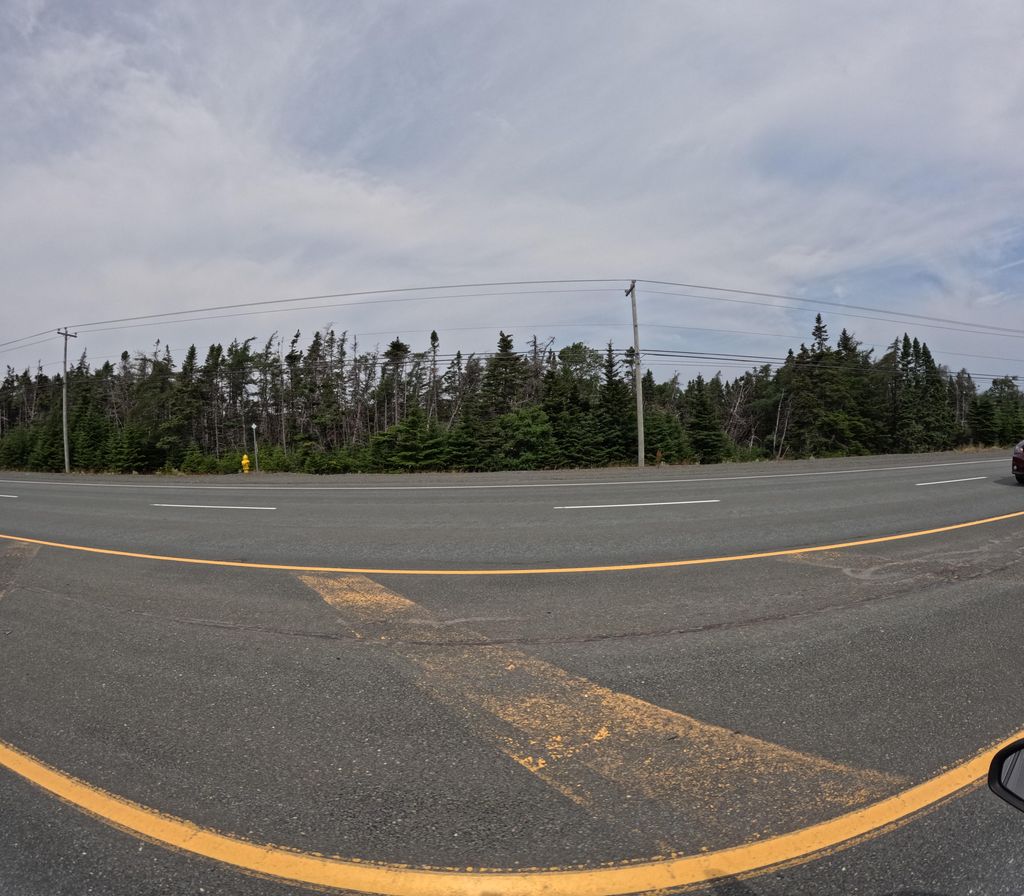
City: st_johns